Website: crate-barrel
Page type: payment
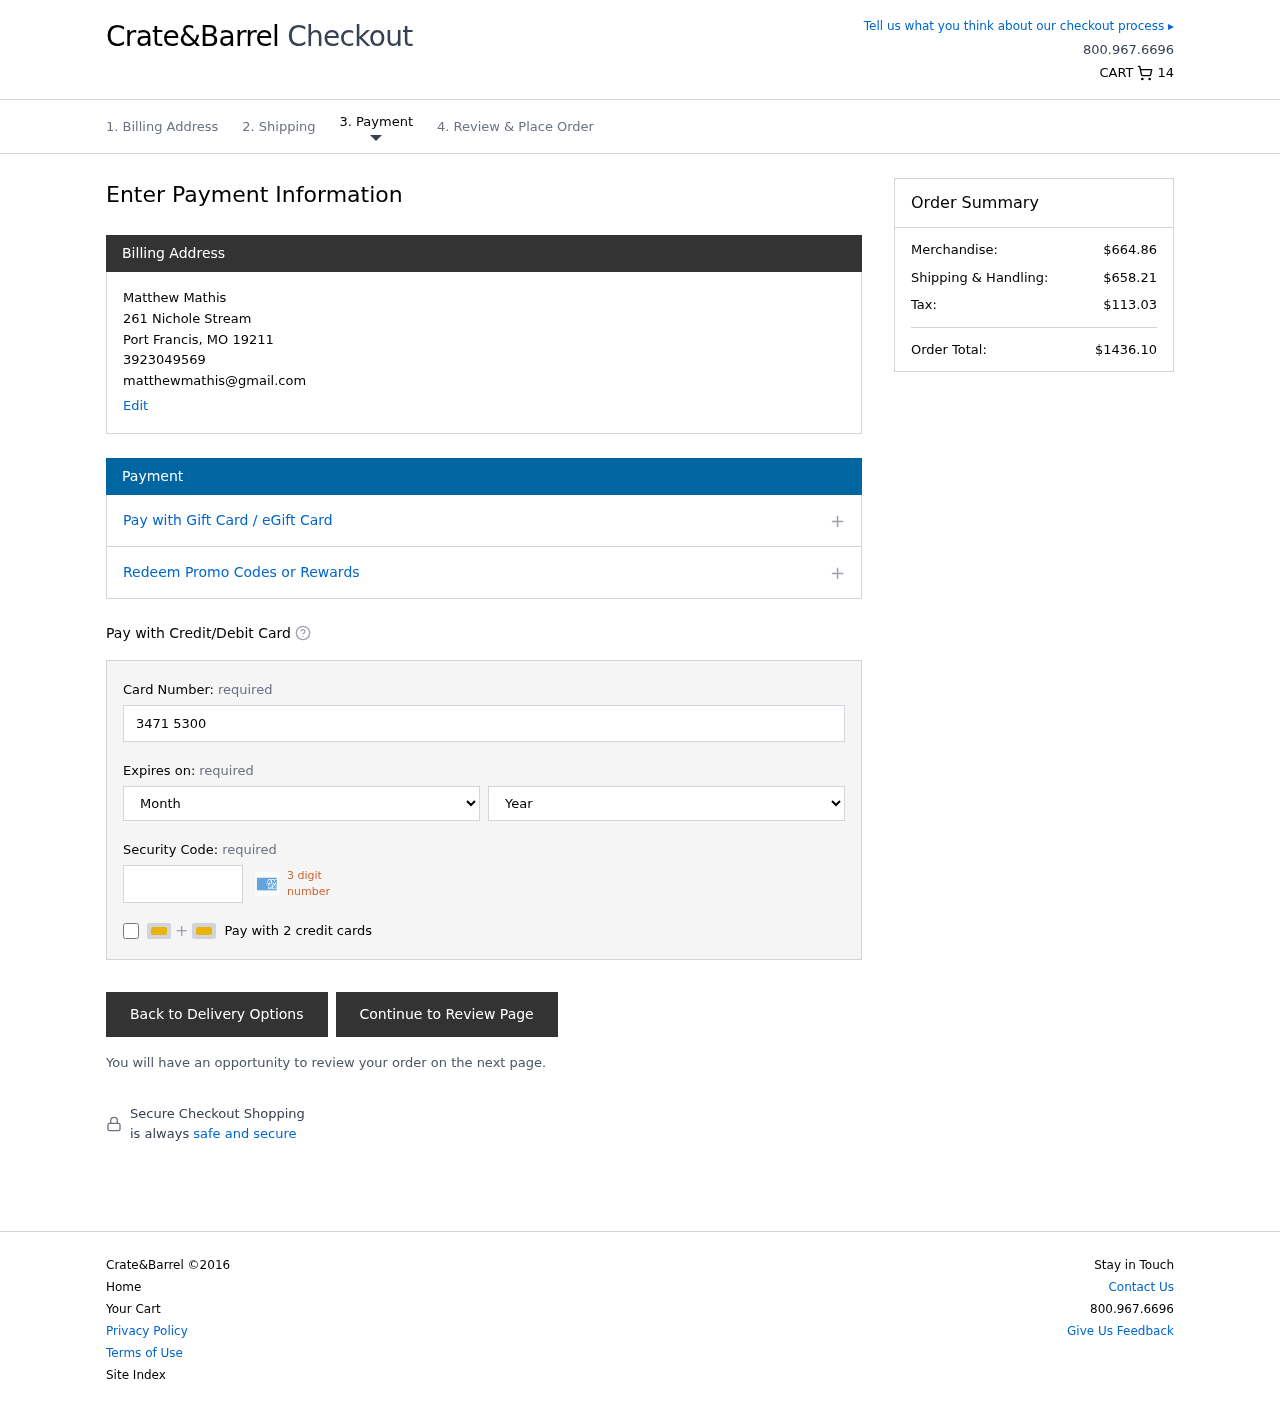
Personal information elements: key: PII_CARD_CVV
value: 9000
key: PII_CARD_EXPIRY_MONTH
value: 12
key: PII_CARD_EXPIRY_YEAR
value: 27
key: PII_CARD_NUMBER
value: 3471 5300 1501 831
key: PII_CITY
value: Port Francis
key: PII_EMAIL
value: matthewmathis@gmail.com
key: PII_FULLNAME
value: Matthew Mathis
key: PII_PHONE
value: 3923049569
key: PII_POSTCODE
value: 19211
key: PII_STATE_ABBR
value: MO
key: PII_STREET
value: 261 Nichole Stream
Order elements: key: ORDER_NUM_ITEMS
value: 14
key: ORDER_SUBTOTAL
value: $664.86
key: ORDER_SHIPPING_COST
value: $658.21
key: ORDER_TAX
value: $113.03
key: ORDER_TOTAL
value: $1436.10